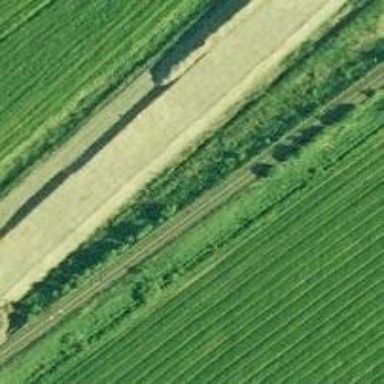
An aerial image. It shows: Abandoned railway with continuous electrified contact lines.